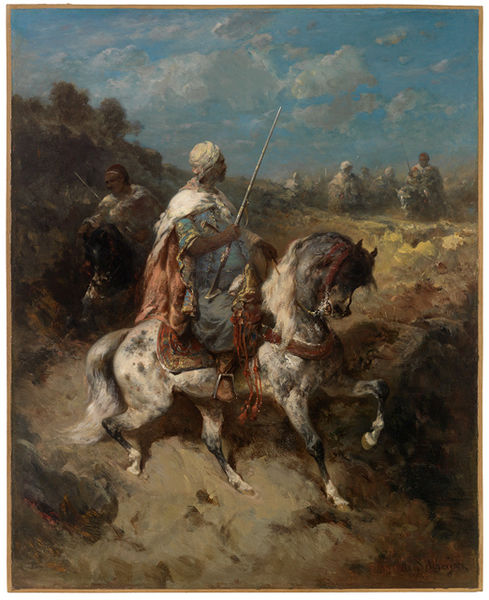
Titel: The Advance of the Arab Chief
Künstler: Christian Adolf Schreyer
Standort: Amherst (Massachusetts, USA)
Institution: Mead Art Museum, Amherst College
Schlagwörter: kampf, pferd, reiter, krieg, blue, fight, hat, lanze, sword, black, dress, hair, painting, woman, orient, ritter, schimmel, man, sky, turban, battle, fence, ground, horse, hoof, africa, ride, hai, sadle, vrouw